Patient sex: F
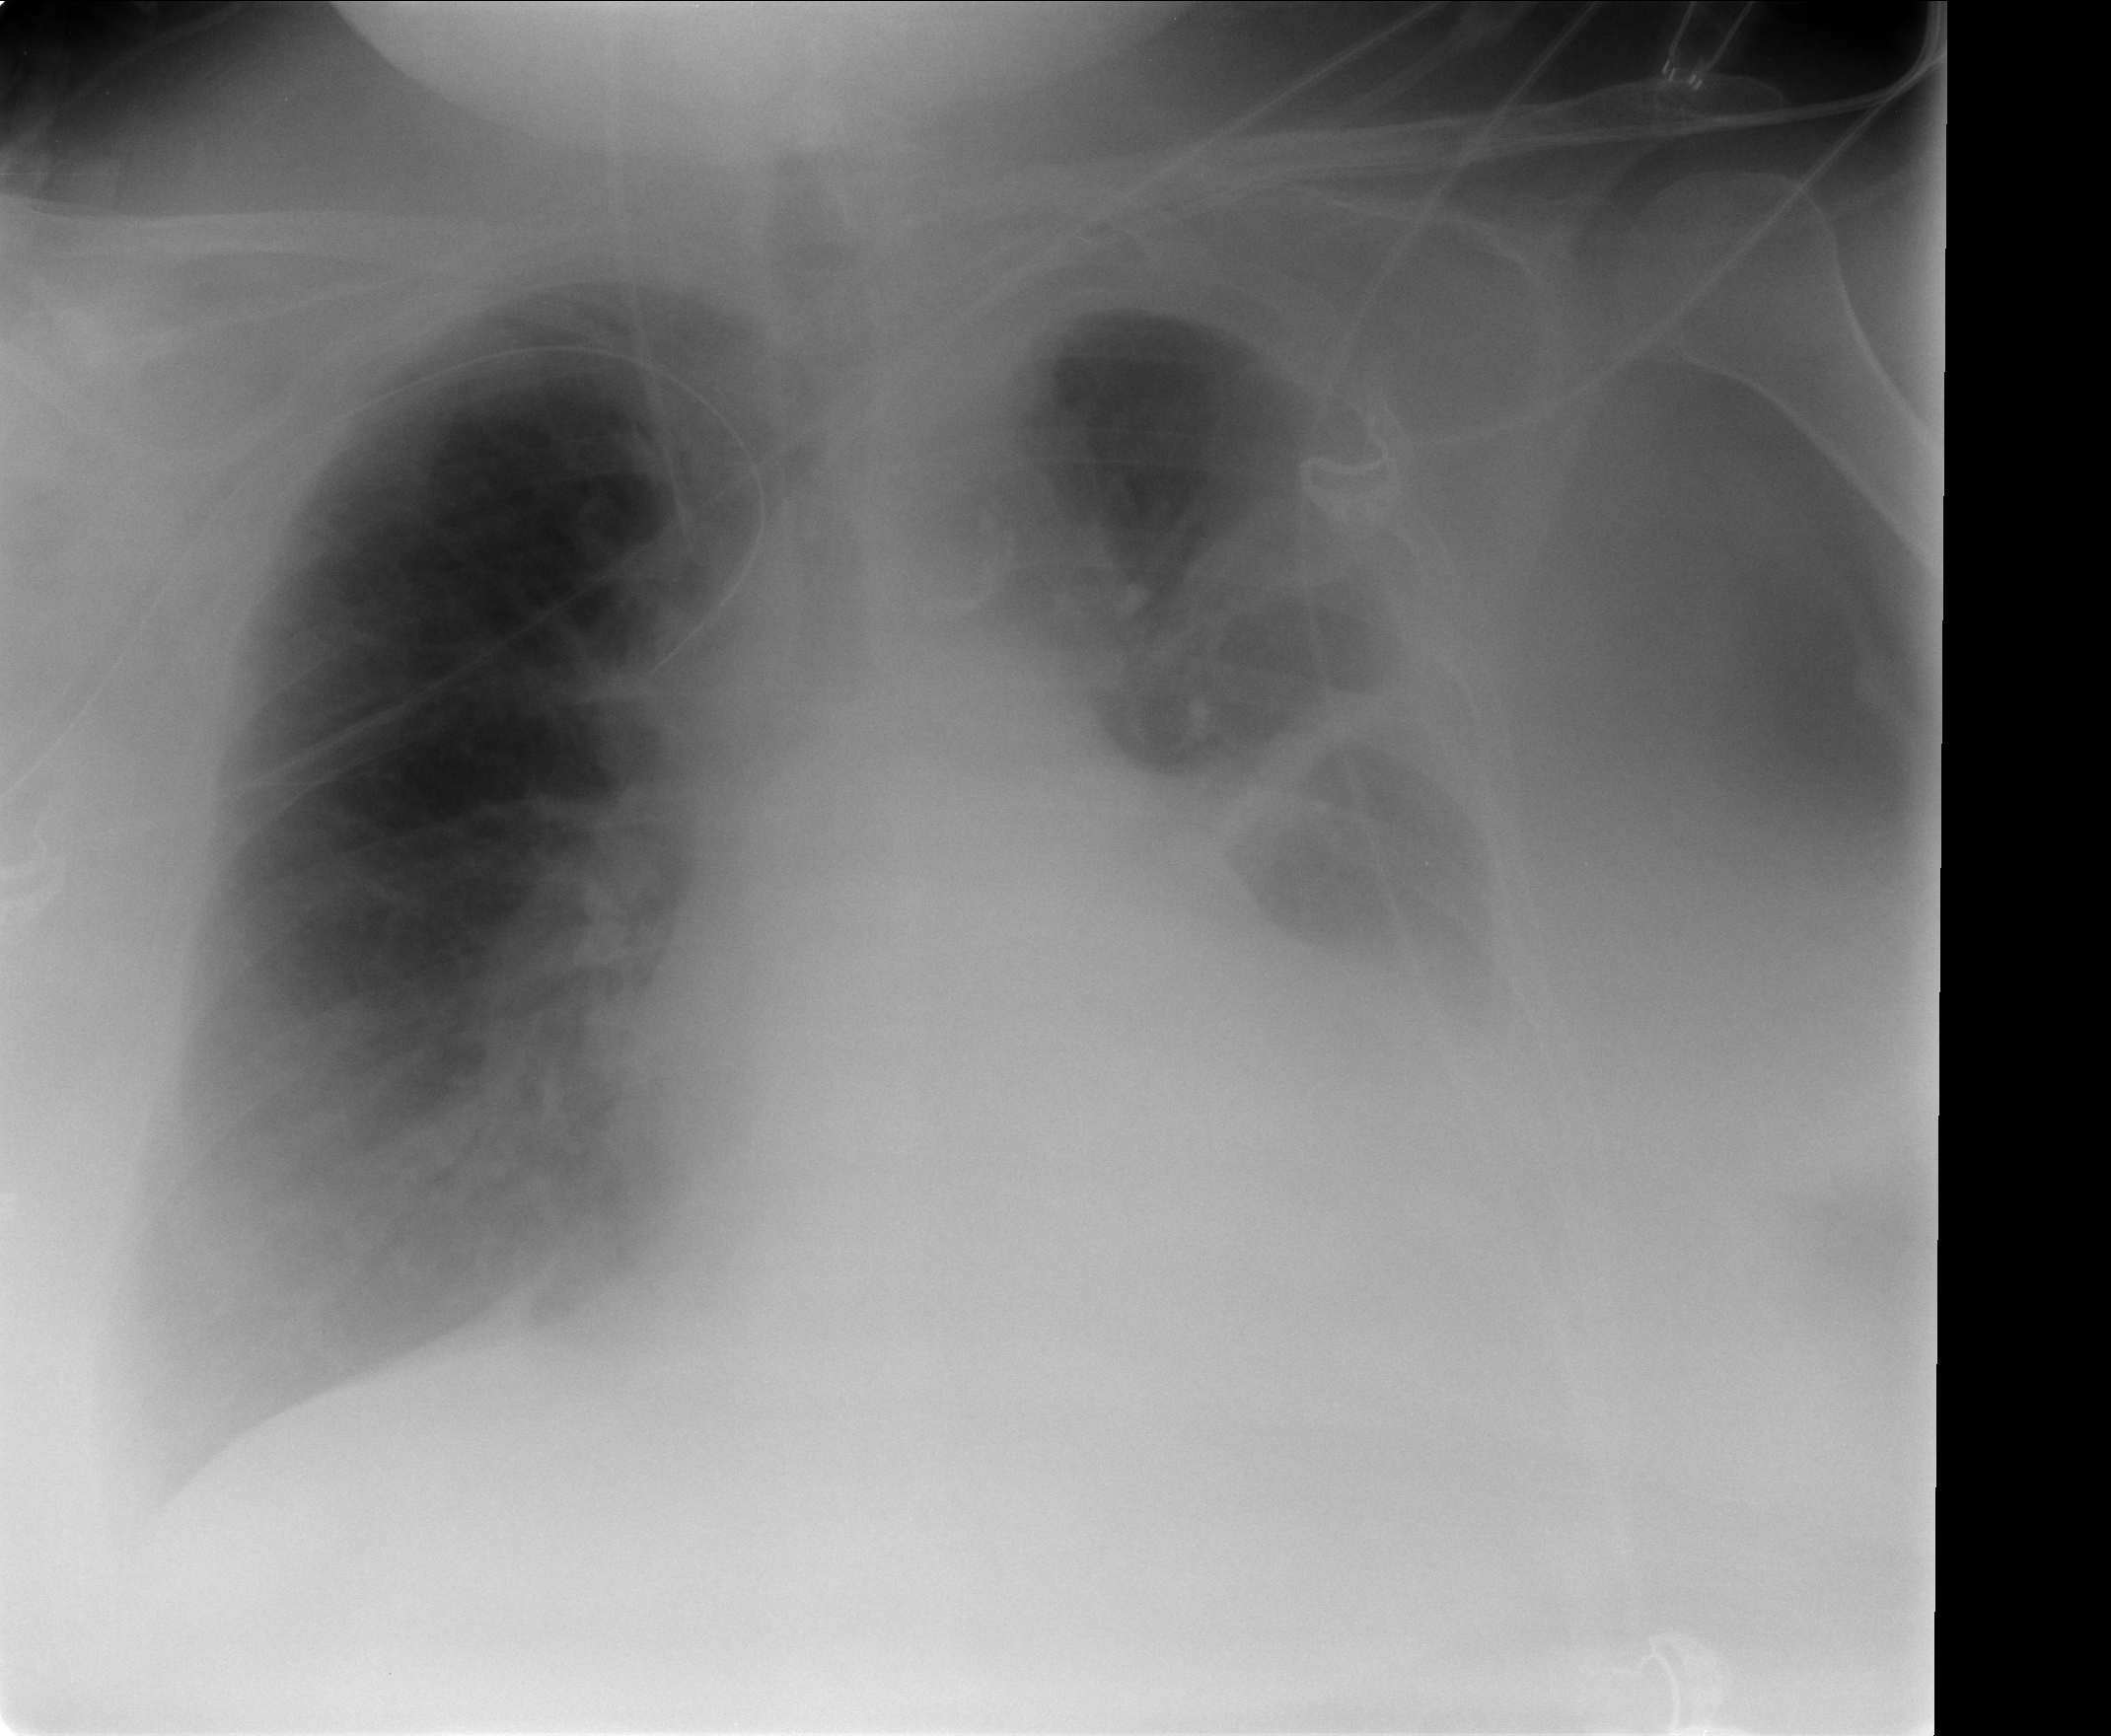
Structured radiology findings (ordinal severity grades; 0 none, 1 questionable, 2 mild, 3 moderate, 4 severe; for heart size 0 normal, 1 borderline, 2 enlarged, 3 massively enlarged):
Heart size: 2
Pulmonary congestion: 2
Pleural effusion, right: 2
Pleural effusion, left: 3
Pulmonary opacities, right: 0
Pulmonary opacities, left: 0
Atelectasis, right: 2
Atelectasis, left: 2